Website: bh-photo
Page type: account-selection
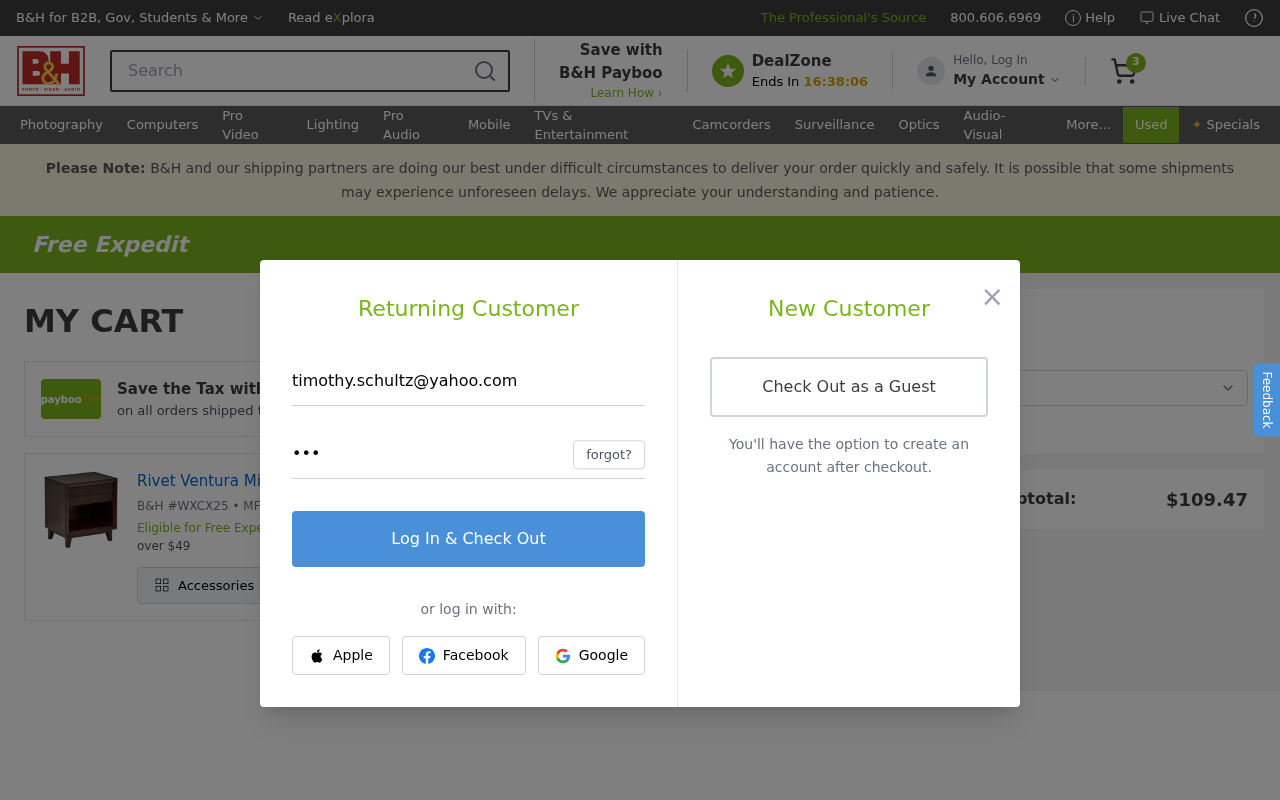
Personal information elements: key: PII_EMAIL
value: timothy.schultz@yahoo.com
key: PII_POSTCODE
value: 58172
Product elements: key: PRODUCT1_NAME
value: Rivet Ventura Mid-Century Solid Hardwood Furniture
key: PRODUCT1_QUANTITY
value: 3
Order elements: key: ORDER_NUM_ITEMS
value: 3
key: ORDER_SUBTOTAL
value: $109.47
Search elements: key: HEADER_SEARCH
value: Search
Other elements: key: BH_ITEM_NUMBER
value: WXCX25
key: MFR_NUMBER
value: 85692I